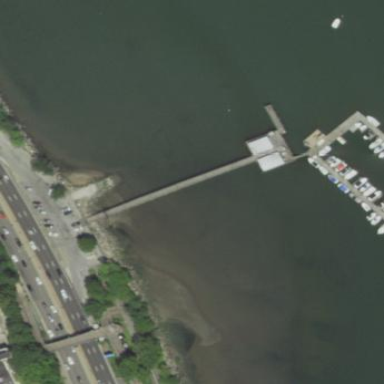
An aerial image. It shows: Marina on leisure land.